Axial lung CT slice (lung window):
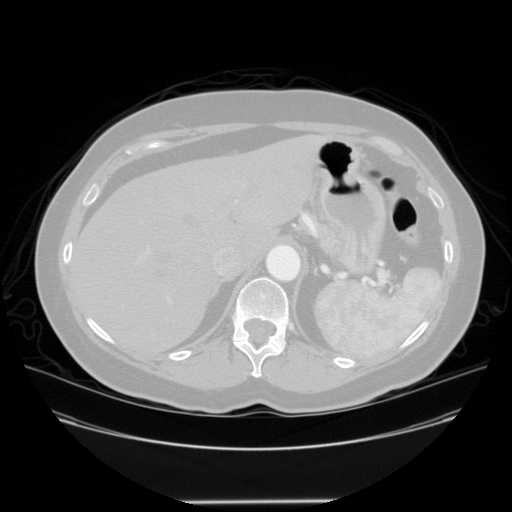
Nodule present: no